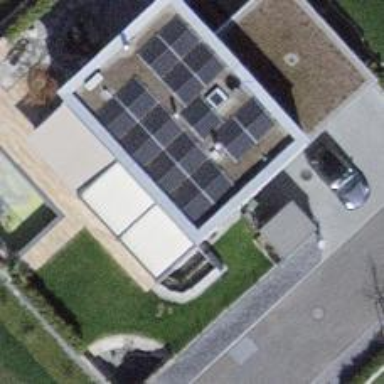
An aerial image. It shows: Solar power generator using photovoltaic method with solar photovoltaic panel types.